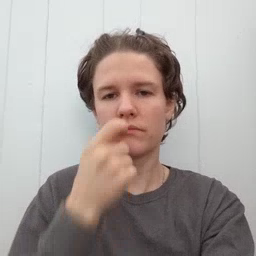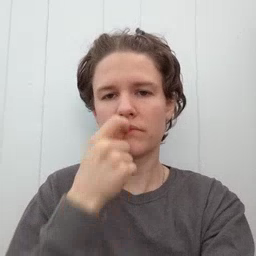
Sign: pen